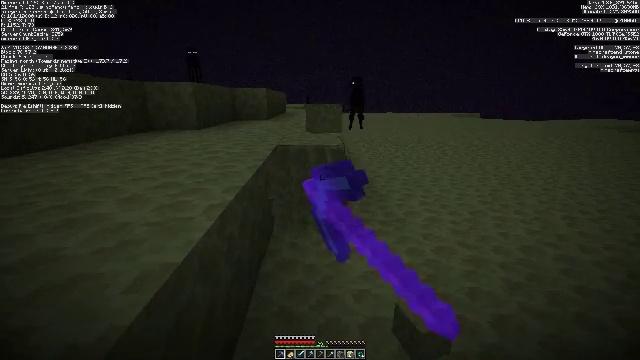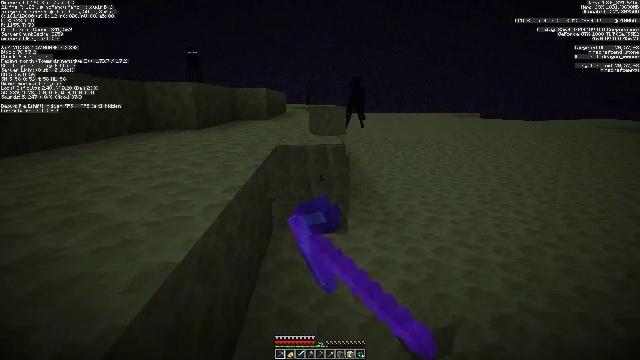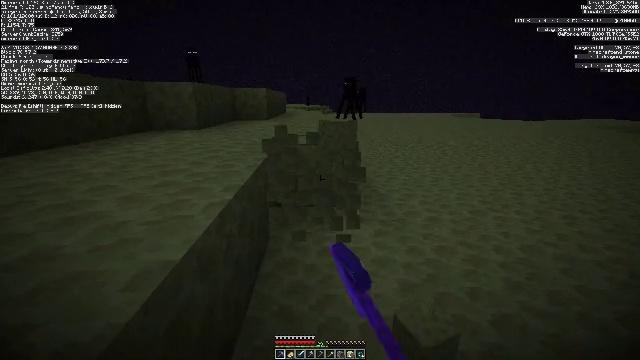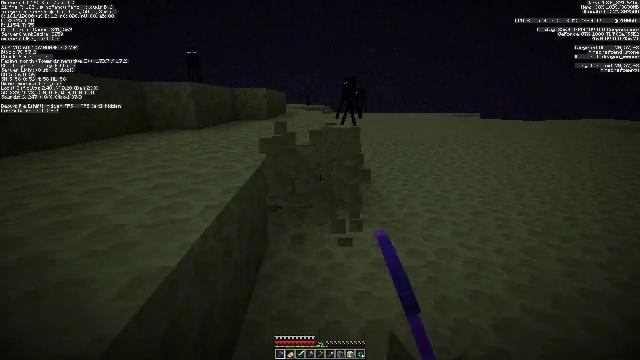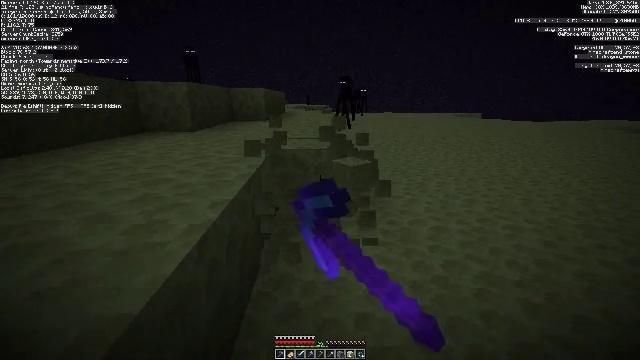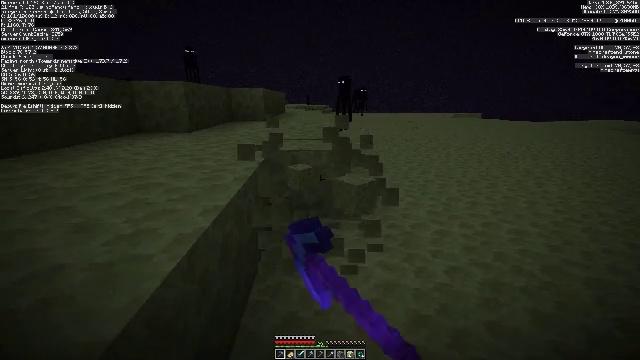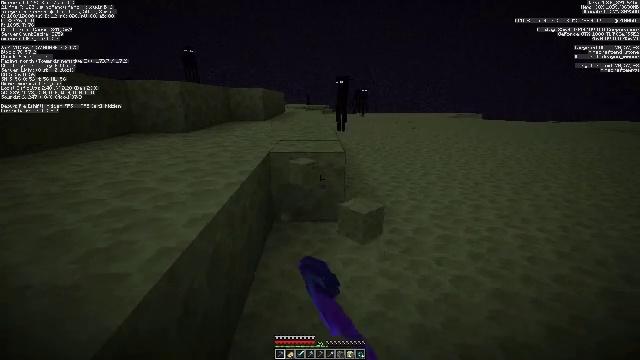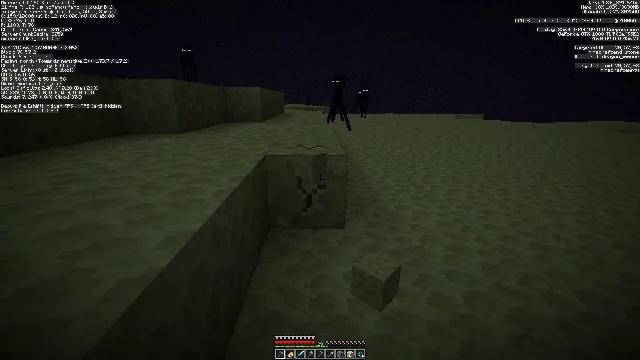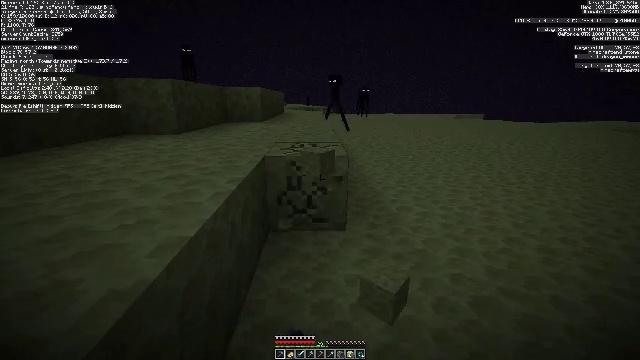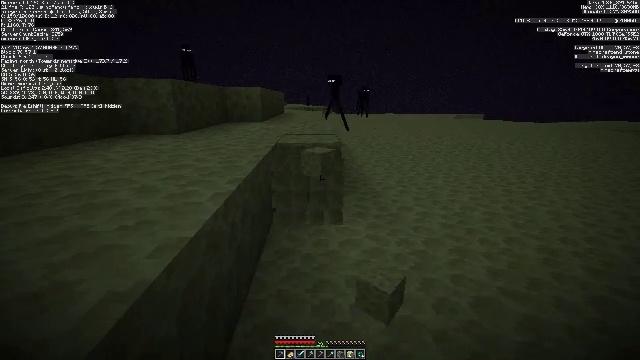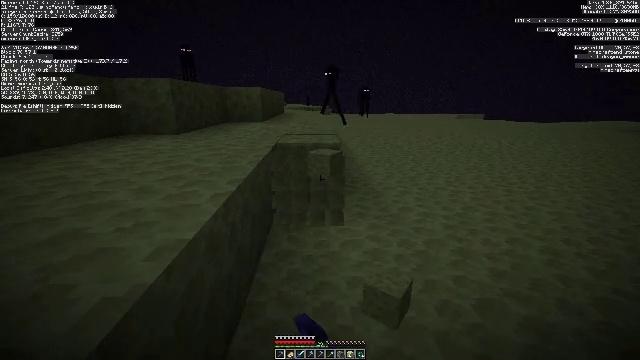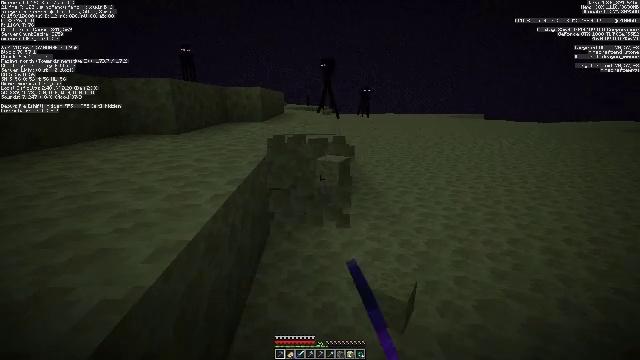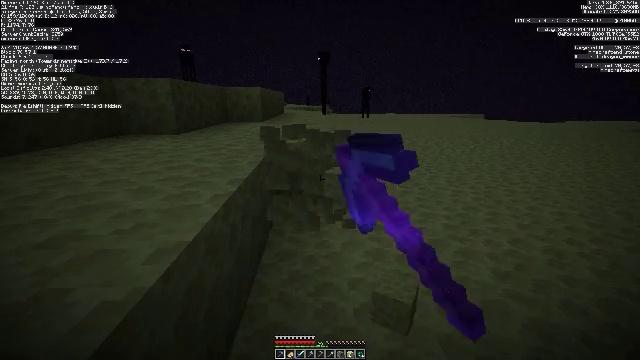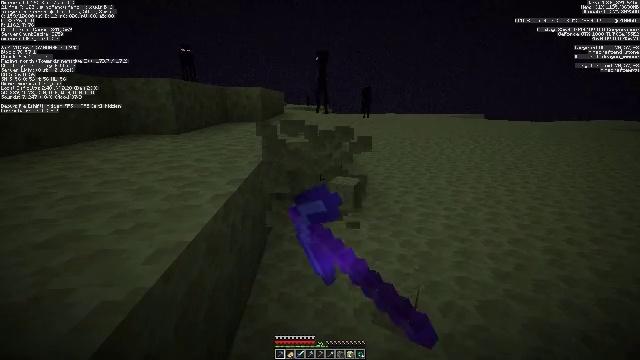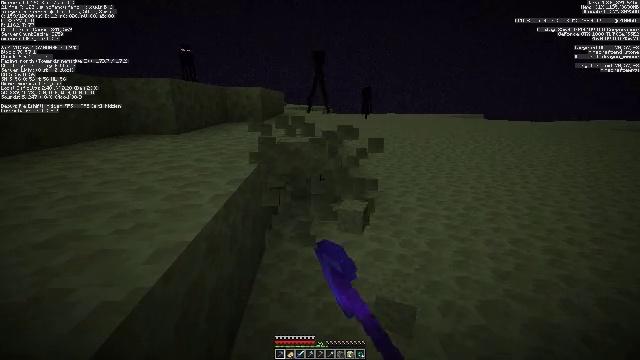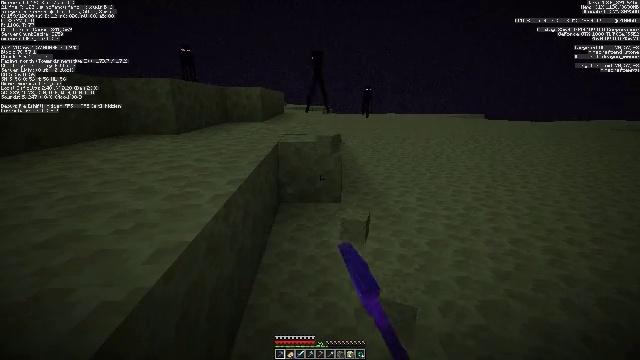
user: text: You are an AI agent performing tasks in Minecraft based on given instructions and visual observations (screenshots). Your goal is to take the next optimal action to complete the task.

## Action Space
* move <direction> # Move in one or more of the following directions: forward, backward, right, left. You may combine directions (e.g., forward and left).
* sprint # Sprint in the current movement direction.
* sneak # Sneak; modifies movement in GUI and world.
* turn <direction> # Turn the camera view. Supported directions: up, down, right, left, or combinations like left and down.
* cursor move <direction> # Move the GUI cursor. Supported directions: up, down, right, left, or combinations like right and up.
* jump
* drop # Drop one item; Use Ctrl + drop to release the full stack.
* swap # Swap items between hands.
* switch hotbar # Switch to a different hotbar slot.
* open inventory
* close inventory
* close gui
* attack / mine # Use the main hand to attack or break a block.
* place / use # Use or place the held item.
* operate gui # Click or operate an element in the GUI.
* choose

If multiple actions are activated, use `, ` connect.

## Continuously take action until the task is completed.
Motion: motion action
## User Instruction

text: Collect end stone for your base.
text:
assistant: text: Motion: attack / mine
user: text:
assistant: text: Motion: attack / mine
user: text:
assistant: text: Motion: move forward, attack / mine
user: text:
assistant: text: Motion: move forward, attack / mine
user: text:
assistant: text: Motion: move forward, attack / mine
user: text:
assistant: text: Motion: move forward, attack / mine
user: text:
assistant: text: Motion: attack / mine
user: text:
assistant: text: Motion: attack / mine
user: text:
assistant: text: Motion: attack / mine
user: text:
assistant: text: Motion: attack / mine
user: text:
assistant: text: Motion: attack / mine
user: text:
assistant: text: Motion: attack / mine
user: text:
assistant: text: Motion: attack / mine
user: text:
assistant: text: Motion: attack / mine
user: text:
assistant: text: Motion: attack / mine
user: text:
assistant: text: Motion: attack / mine
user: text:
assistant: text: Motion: move forward, attack / mine
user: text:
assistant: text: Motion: move forward, turn down
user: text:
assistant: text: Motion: move forward, turn down
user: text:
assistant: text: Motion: move forward, turn down
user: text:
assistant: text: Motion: move forward, turn left and down
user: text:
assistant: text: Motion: move forward, turn left and down
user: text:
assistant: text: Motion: move forward and move right, turn left and down
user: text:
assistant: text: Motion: move forward and move right, turn left and down
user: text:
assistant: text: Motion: move forward and move right, turn left and down
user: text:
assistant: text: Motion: move forward and move right, turn left
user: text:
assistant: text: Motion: move forward and move right
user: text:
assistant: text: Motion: move forward and move right
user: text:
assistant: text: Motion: move forward and move right, turn left
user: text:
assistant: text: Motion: move forward and move right, turn left